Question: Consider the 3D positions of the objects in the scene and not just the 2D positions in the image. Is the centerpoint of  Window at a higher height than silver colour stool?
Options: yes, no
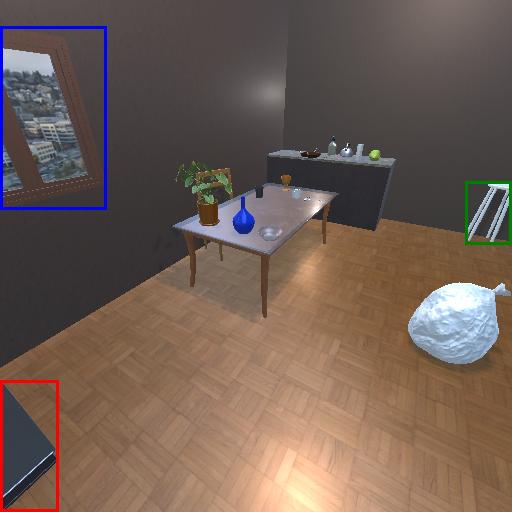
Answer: yes